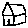
Label: house